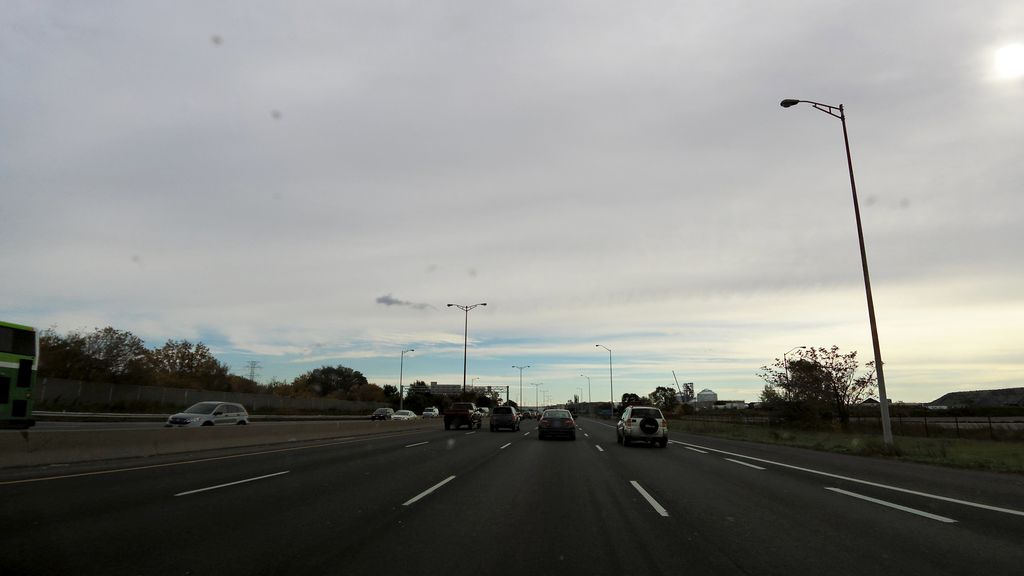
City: hamilton